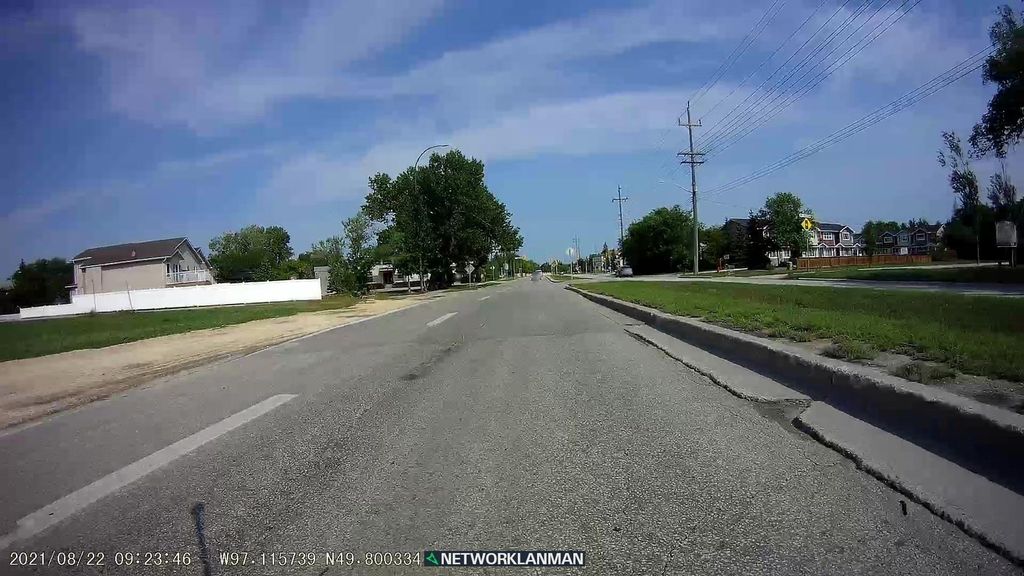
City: winnipeg